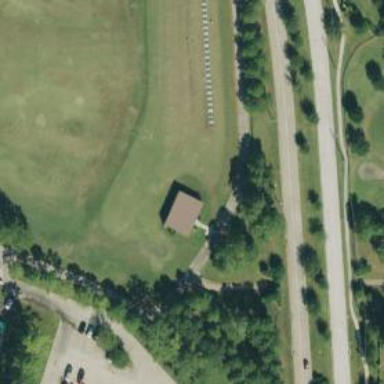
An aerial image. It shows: Grassy area designated as golf tee.